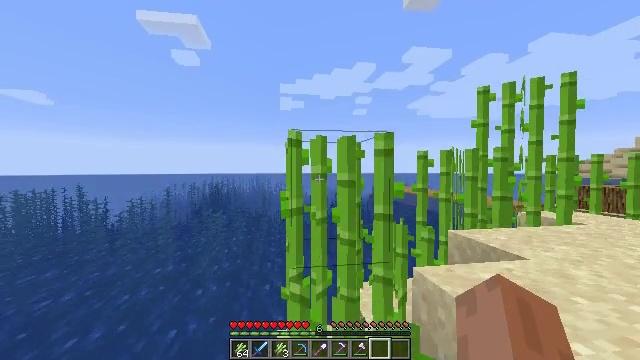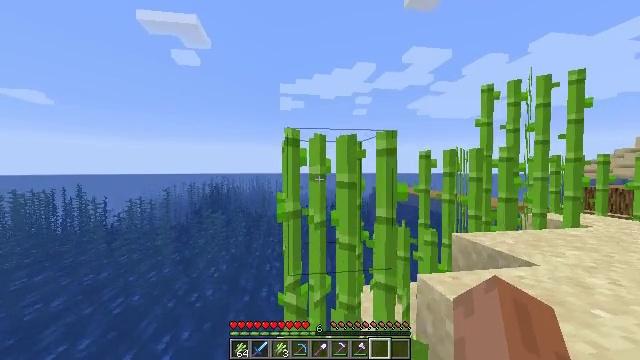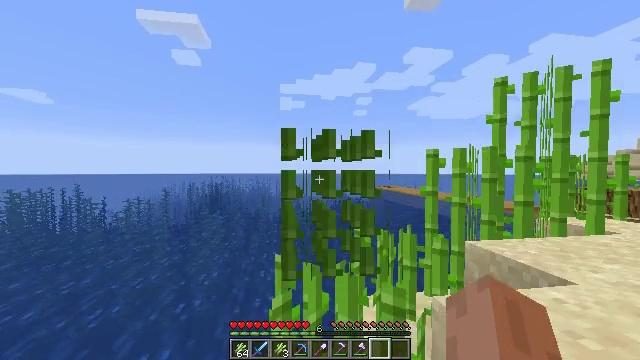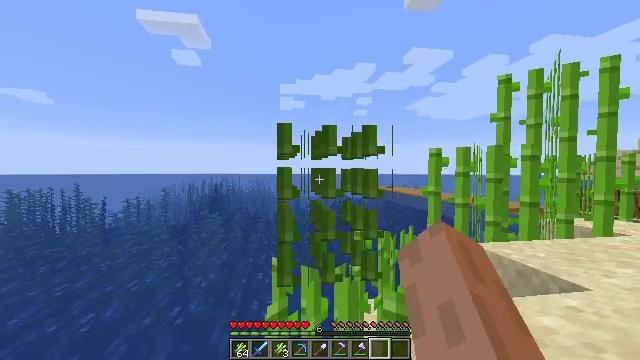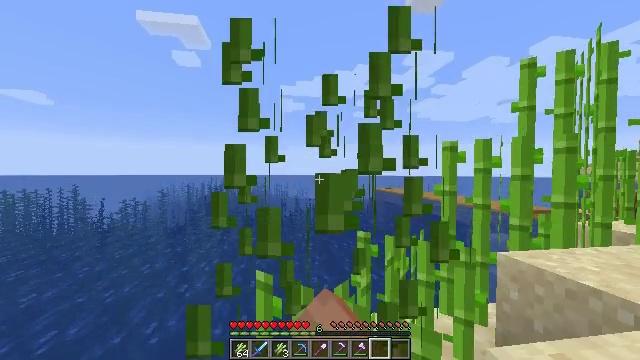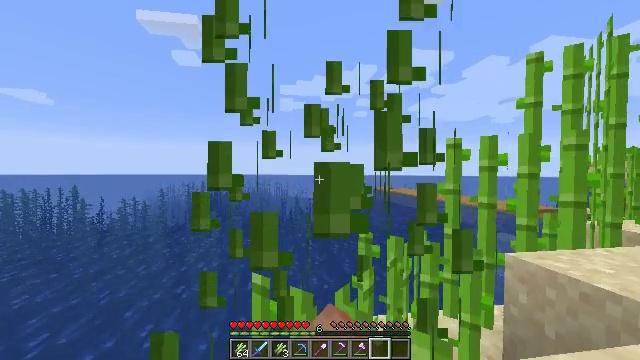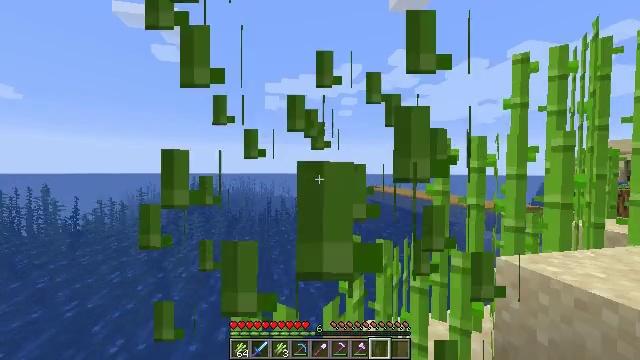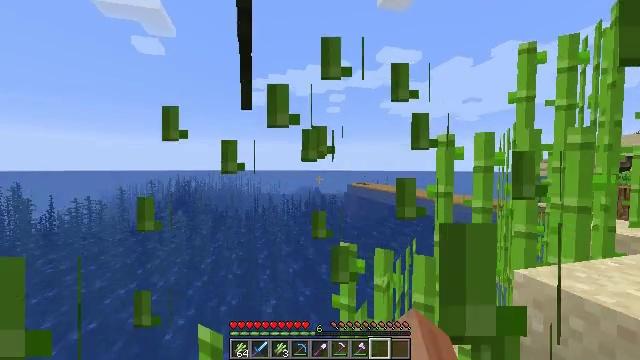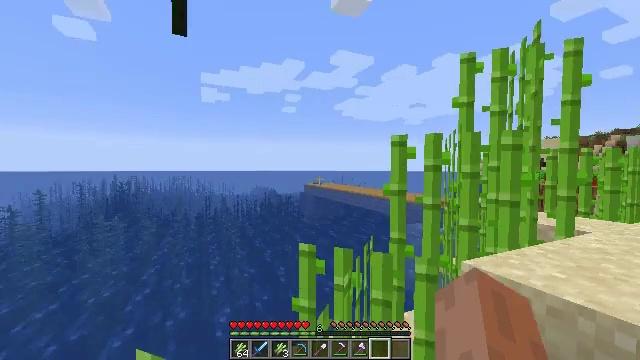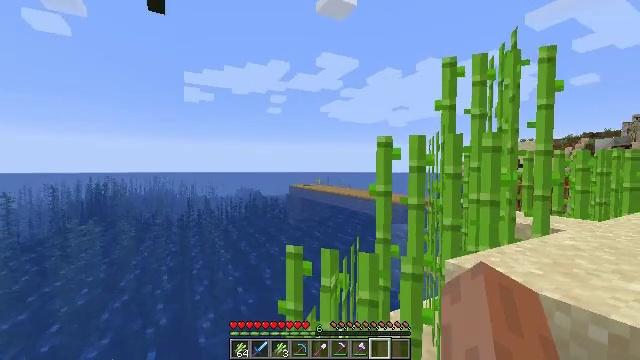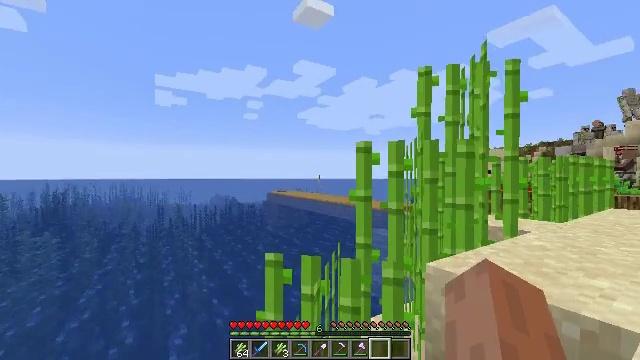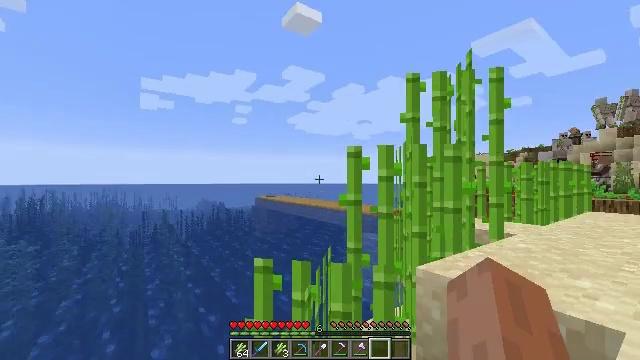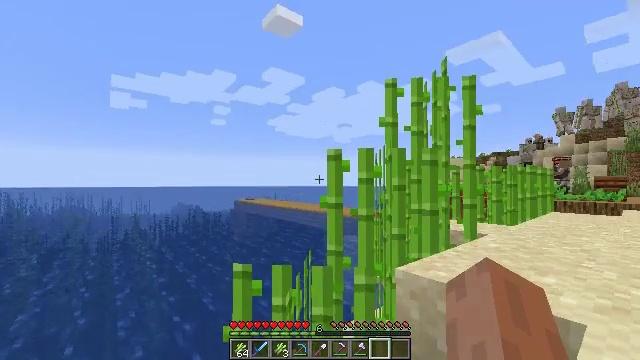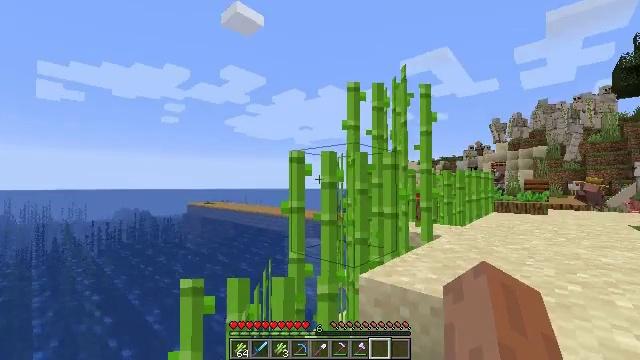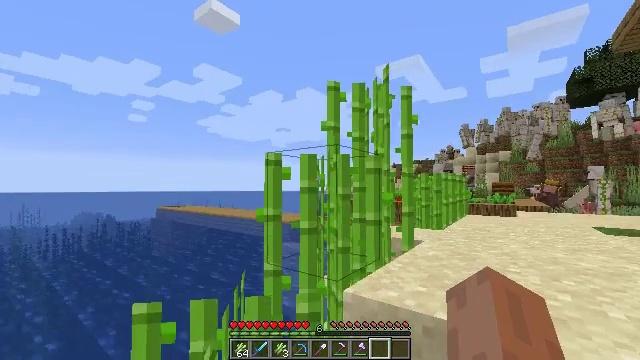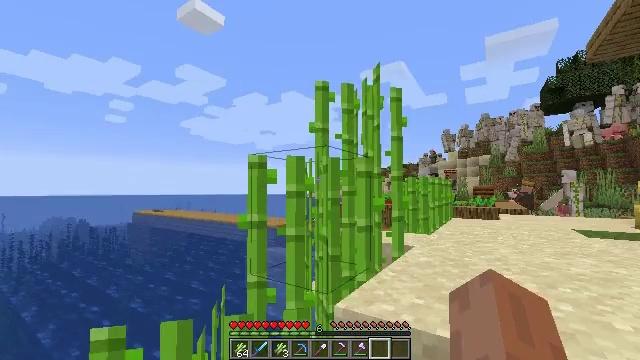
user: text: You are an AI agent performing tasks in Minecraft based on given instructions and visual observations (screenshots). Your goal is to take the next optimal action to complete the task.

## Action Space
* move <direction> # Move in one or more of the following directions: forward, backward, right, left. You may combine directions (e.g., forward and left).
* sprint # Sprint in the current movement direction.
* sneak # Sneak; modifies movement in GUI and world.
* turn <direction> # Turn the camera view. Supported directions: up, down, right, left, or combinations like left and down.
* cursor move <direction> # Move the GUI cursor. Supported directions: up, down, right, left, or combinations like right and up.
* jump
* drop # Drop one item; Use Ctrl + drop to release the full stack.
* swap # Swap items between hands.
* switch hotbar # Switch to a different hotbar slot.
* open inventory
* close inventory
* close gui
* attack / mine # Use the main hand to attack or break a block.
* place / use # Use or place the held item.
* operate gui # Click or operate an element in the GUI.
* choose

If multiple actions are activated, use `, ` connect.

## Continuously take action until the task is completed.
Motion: motion action
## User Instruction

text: Collect sugar cane near water sources.
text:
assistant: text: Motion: move forward
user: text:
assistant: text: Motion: move forward, attack / mine
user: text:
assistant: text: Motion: move forward, attack / mine
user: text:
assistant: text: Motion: move forward, attack / mine
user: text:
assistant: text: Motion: move forward
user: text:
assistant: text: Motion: move forward, turn right
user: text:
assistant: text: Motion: turn right
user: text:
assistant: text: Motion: turn right
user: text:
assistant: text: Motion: turn right
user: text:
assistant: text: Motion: turn right and up
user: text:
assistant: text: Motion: turn right and up
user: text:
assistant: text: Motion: move forward, turn right
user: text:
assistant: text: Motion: move forward, turn right
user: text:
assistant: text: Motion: move forward, turn right
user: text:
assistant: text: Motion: move forward, turn right
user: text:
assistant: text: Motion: move forward, turn right
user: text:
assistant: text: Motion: move forward
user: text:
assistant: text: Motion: no_op
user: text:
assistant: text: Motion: no_op
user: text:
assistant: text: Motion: no_op
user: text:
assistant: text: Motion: no_op
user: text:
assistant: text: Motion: no_op
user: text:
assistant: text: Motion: attack / mine
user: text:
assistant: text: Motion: attack / mine
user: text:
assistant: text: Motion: no_op
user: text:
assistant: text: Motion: move forward
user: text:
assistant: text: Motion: move forward
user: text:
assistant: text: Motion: move forward, turn right
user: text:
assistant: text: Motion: move forward, turn right and up
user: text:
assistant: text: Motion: move forward, turn right